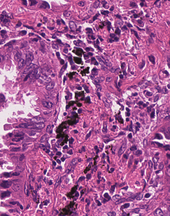
Tumor epithelial tissue: yes
Tumor-associated stroma tissue: yes
Normal tissue: no